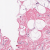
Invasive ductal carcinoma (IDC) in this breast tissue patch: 0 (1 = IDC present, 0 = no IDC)